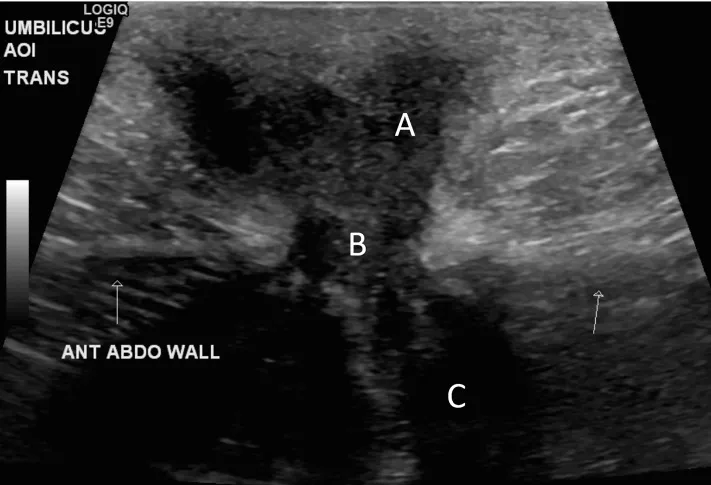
Ultrasound demonstrating hypoechoic fluid collection in the anterior abdominal wall (labelled A), communicating via a defect (labelled B), with an underlying hyperechoic structure (labelled C).
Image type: radiology (ultrasound)